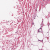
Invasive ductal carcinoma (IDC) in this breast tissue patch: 0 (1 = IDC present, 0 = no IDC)